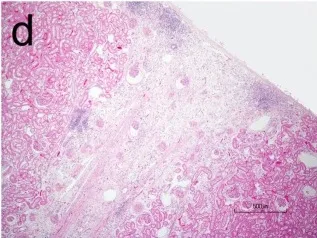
(D) A chronic, wedge-shaped infarct is present within the renal cortex.
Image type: pathology (h&e)